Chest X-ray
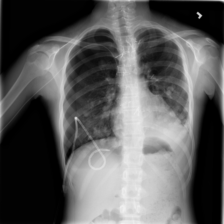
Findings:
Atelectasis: negative
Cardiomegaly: negative
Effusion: negative
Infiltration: negative
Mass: negative
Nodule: negative
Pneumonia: negative
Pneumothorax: positive
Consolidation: negative
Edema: negative
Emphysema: negative
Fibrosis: negative
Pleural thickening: negative
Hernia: negative